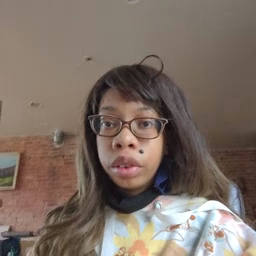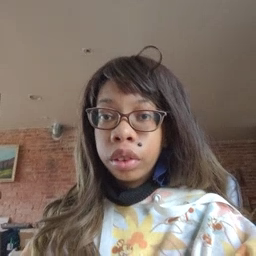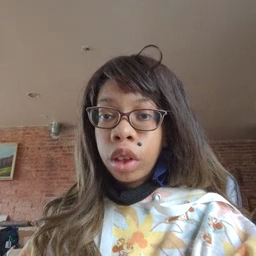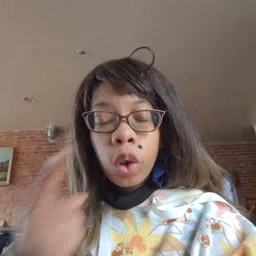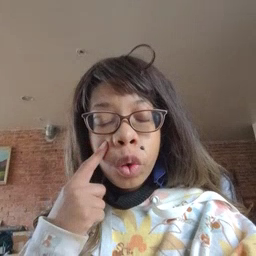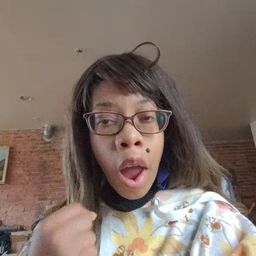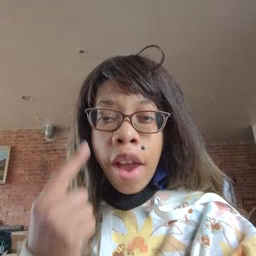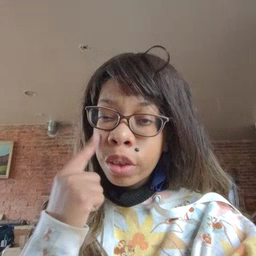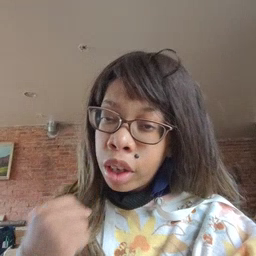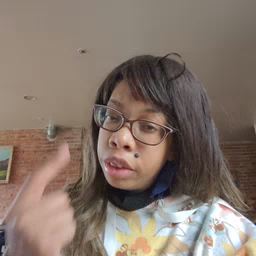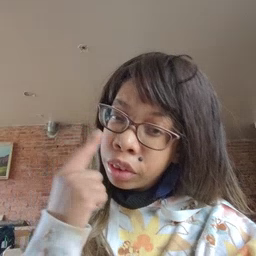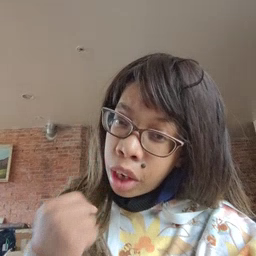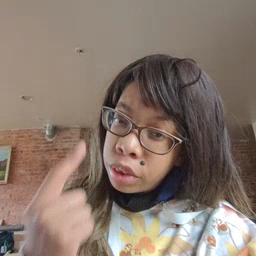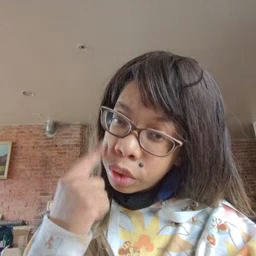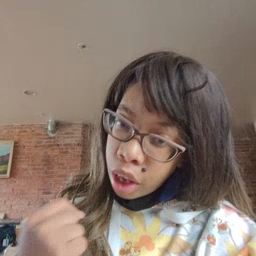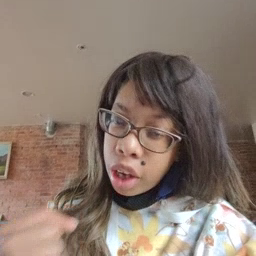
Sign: cry